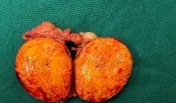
Enhanced computerized tomography (CT), pathological and immunohistochemical findings. (B) Gross pathology of the resected left adrenal tumor showing a bright yellow well-circumscribed mass arising from the cortex.
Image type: medical_photograph (other_medical_photograph)